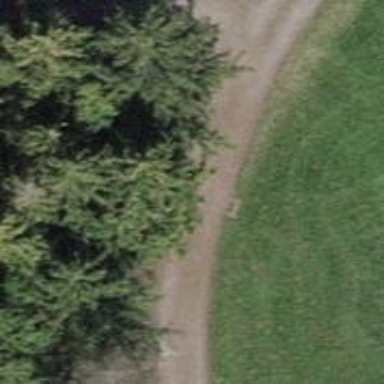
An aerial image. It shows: Track with grade2 tracktype.